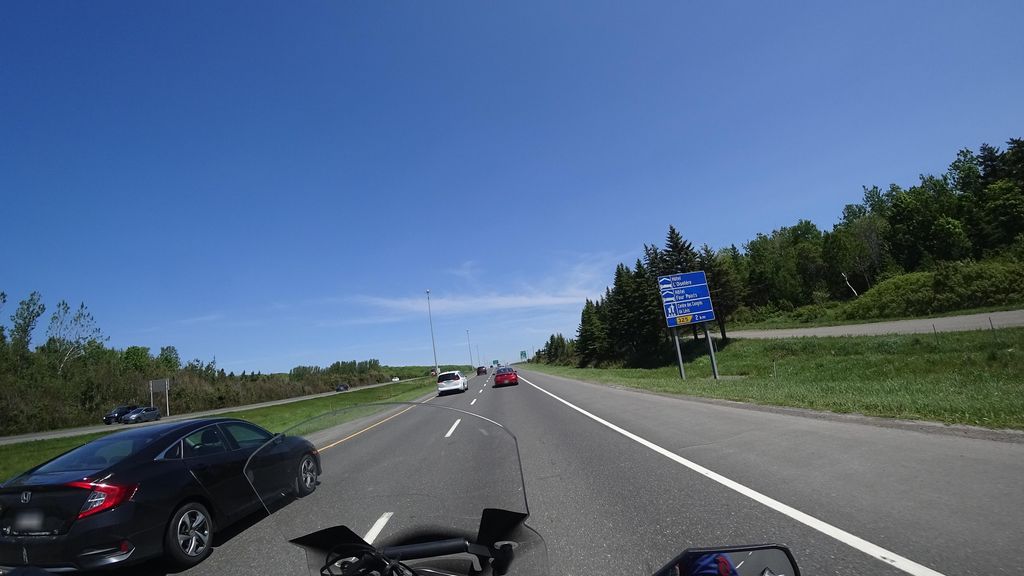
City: quebec_city